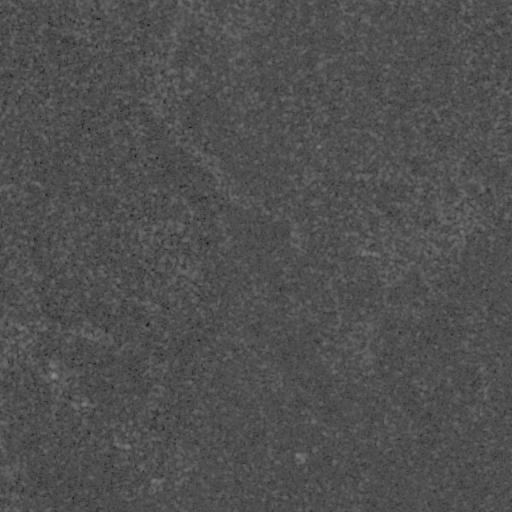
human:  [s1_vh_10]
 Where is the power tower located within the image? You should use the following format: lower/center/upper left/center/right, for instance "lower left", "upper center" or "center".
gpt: The power tower is located in the lower left of the image.
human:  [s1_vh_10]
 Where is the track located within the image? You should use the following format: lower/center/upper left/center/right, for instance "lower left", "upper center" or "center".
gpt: There is no track in the image.

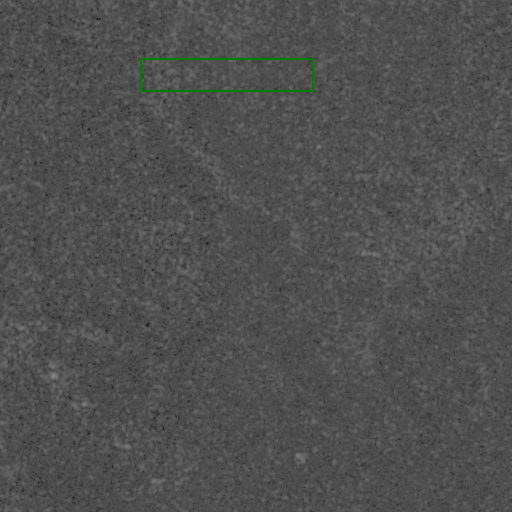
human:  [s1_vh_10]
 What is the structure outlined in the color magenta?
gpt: There is no magenta outline.
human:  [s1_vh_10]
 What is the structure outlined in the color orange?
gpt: There is no structure outlined in orange.